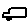
Label: car